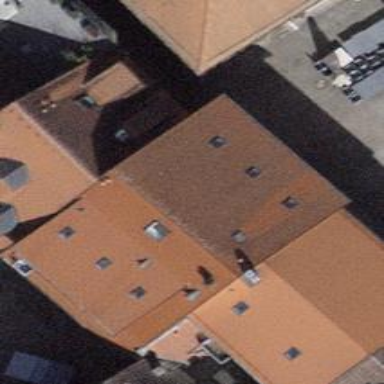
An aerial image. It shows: Restaurant.